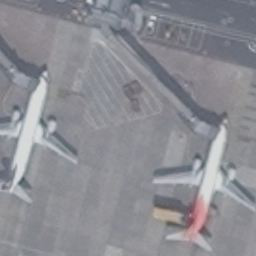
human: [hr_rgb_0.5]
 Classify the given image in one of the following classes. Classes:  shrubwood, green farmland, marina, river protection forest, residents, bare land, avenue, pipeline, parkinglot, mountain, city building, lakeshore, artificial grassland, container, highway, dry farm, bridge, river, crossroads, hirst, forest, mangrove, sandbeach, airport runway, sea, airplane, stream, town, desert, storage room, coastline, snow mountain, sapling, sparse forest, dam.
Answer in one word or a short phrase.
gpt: airplane